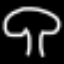
Label: mushroom